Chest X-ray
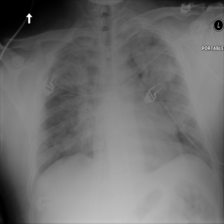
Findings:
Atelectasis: negative
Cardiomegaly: negative
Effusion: positive
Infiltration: negative
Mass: negative
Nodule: negative
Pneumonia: negative
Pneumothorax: negative
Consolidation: negative
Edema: positive
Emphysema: negative
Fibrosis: negative
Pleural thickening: negative
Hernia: negative